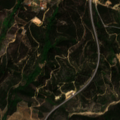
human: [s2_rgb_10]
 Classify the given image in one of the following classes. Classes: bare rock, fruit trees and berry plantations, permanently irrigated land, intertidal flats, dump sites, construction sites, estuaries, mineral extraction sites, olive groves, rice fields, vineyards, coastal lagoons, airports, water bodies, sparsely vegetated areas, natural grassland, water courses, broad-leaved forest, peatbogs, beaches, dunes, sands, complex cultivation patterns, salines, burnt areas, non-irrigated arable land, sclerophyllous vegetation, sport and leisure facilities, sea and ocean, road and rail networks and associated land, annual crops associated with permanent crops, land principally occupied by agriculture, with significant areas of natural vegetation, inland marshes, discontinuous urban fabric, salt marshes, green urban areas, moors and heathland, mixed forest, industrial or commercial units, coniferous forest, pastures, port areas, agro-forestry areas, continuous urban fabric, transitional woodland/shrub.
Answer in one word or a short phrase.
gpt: complex cultivation patterns, coniferous forest, transitional woodland/shrub